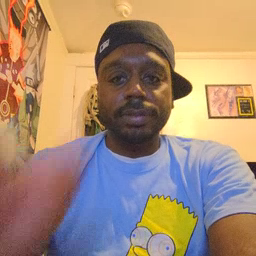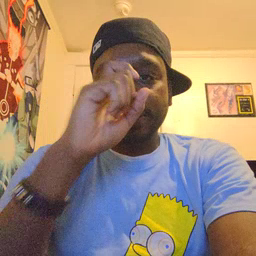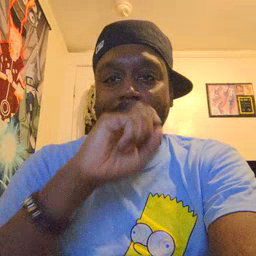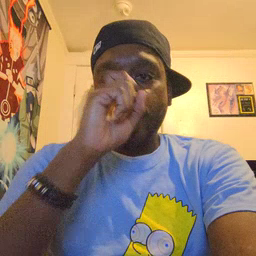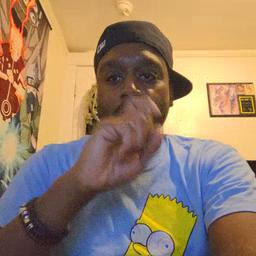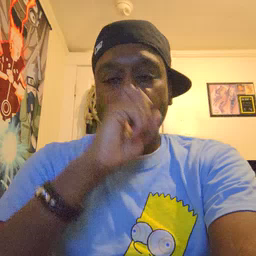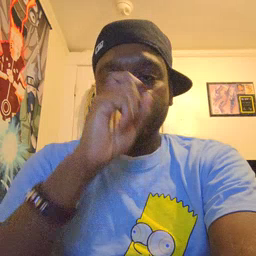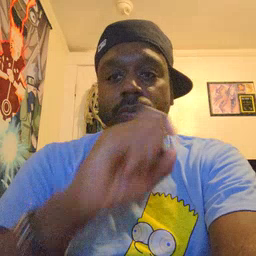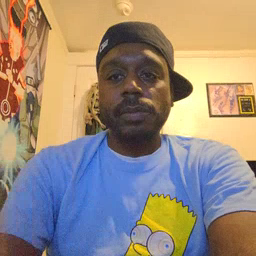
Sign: doll